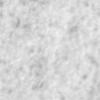
Label: no_change